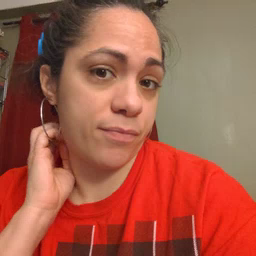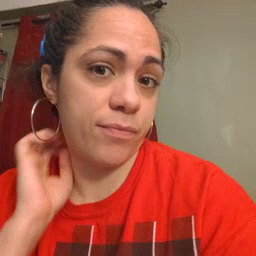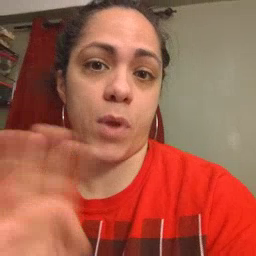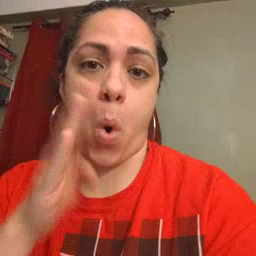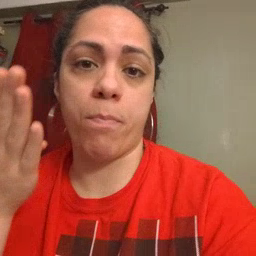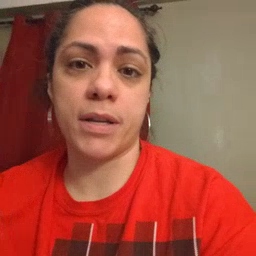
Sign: open